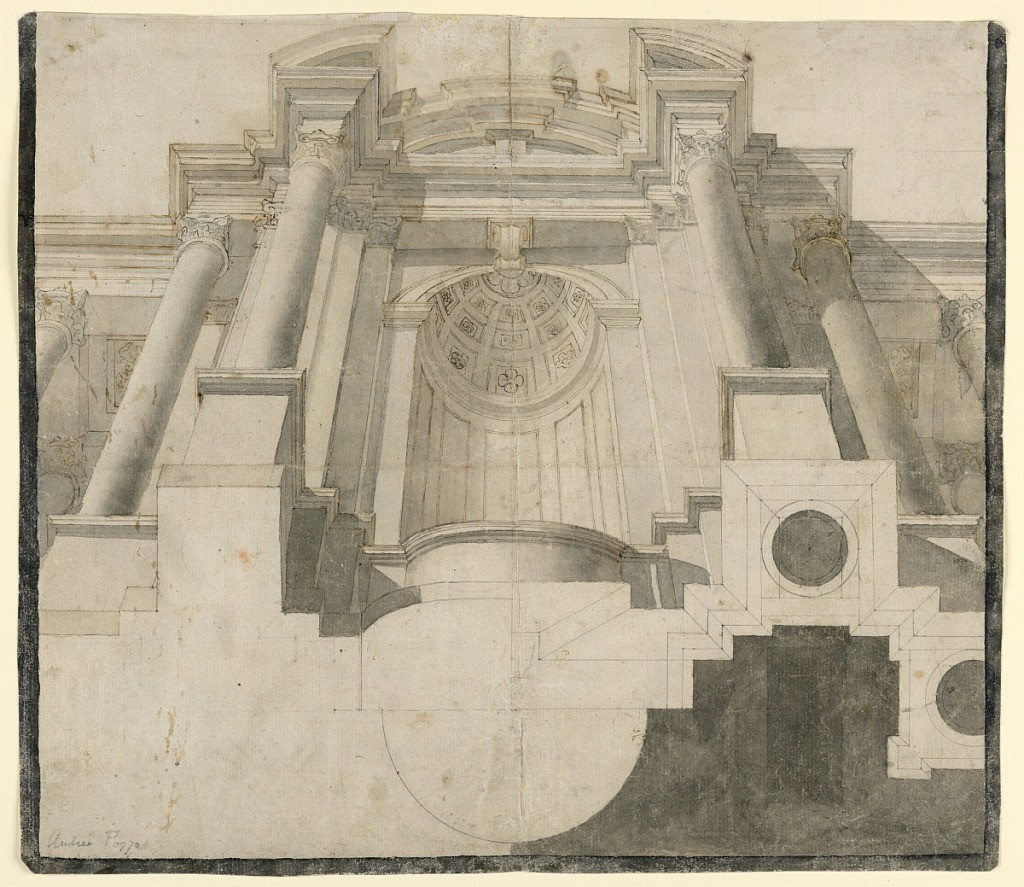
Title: Architecture seen from below, design for plate 55 in Andrea Pozzo's "Perspectiva pictorum et architectorum"
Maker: Andrea Pozzo, Italian, 1642–1709
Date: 1685–1700
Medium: Pencil, pen and bistre ink, brush and brown wash, gray water colors
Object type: Drawing
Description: View from below of a colonnade, having a niche in the middle. On top of the lateral parts is an entablature; on top of the central one is a circular pediment. The plan of the architecture is shown in the right half. Framing black stripe, except above. Verso: Some geometrical perspective drawings in red and black crayon.